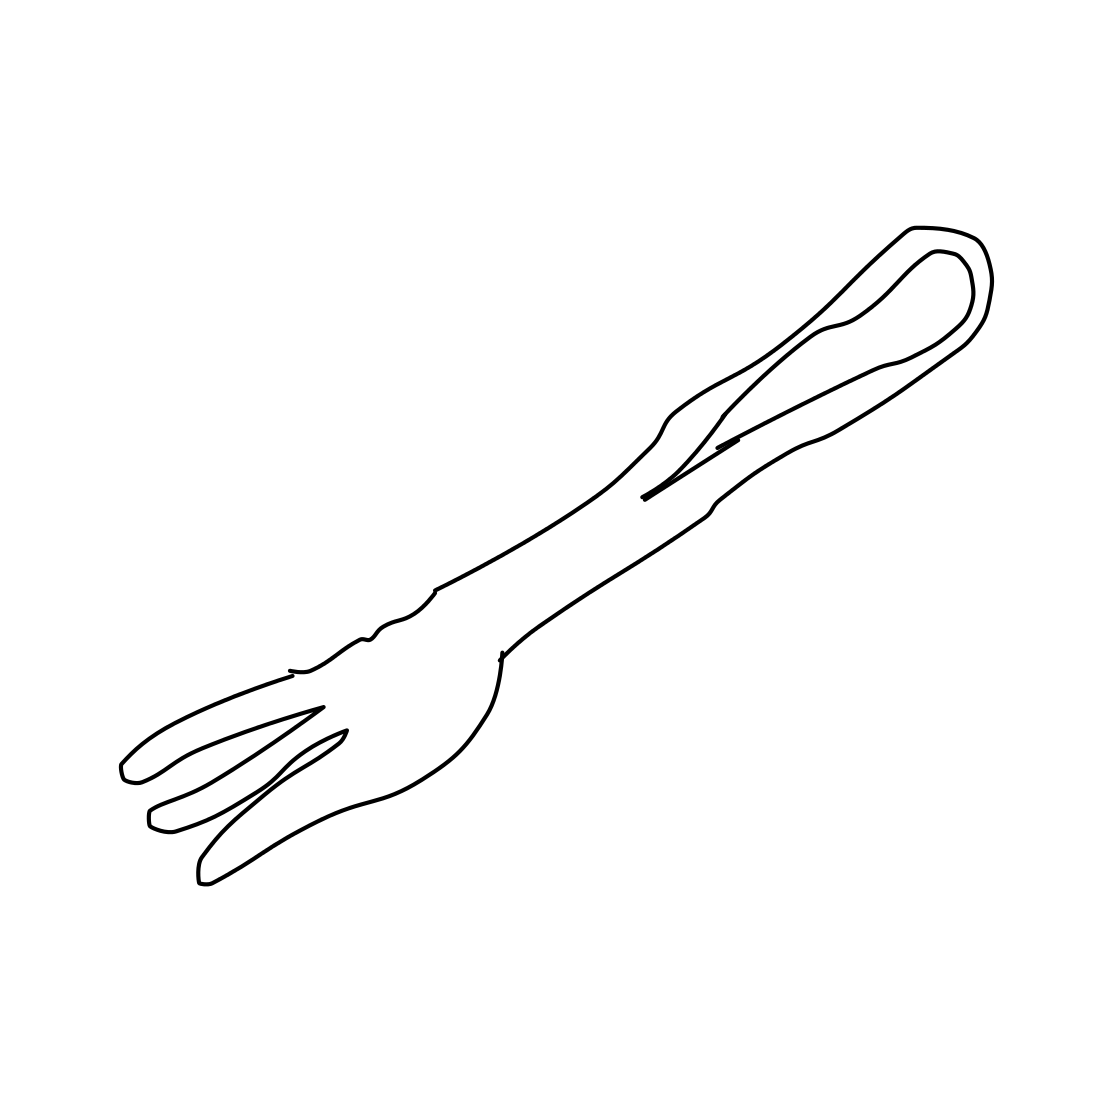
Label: fork